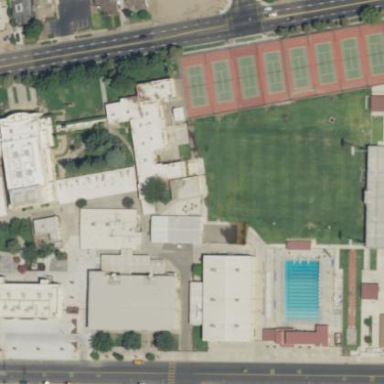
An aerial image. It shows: School.